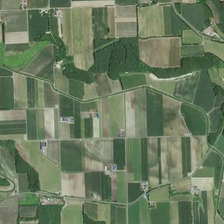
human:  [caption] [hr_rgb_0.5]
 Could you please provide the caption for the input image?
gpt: many pieces of farmlands and several buildings are together .

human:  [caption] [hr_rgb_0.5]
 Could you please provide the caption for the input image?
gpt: many pieces of farmlands and several buildings are together .

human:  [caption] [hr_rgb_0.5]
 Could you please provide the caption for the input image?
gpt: many pieces of farmlands and several buildings are together .

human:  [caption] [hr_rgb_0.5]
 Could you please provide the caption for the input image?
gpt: many pieces of farmlands and several buildings are together .

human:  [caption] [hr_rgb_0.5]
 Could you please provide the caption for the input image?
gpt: many pieces of farmlands and several buildings are together .